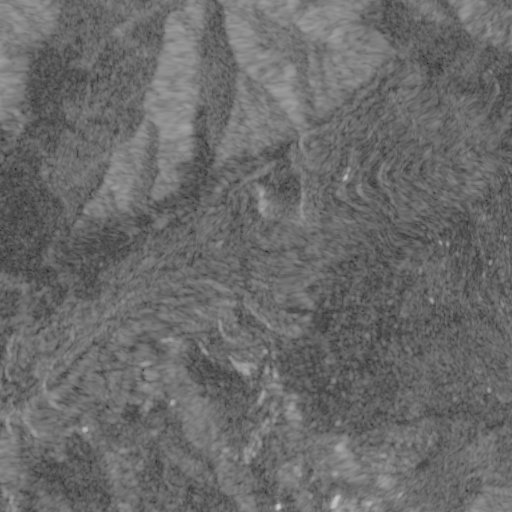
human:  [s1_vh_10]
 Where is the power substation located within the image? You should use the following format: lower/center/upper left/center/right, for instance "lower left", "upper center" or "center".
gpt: The power substation is located in the lower center of the image.
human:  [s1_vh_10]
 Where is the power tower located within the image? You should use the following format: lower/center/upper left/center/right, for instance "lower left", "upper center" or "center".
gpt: The power tower is located in the lower center of the image.
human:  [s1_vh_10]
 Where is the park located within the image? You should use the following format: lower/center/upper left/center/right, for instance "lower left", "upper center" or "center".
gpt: There is no park in the image.

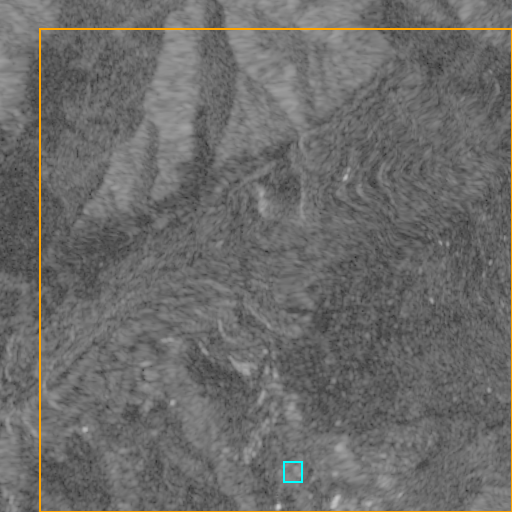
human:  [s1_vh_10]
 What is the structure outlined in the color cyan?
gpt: The structure outlined in cyan is a power substation.
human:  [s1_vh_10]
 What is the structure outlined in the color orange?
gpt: The structure outlined in orange is a quarry.
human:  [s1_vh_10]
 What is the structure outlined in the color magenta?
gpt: There is no magenta outline.